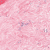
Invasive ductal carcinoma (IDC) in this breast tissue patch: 0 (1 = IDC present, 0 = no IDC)